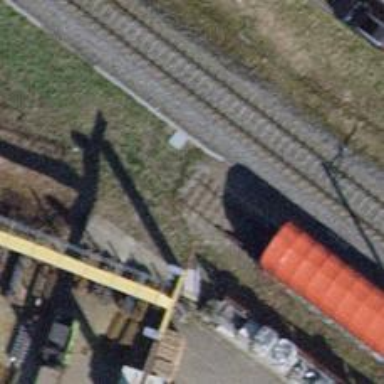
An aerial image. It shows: Single-track railway spur.